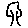
Label: tree